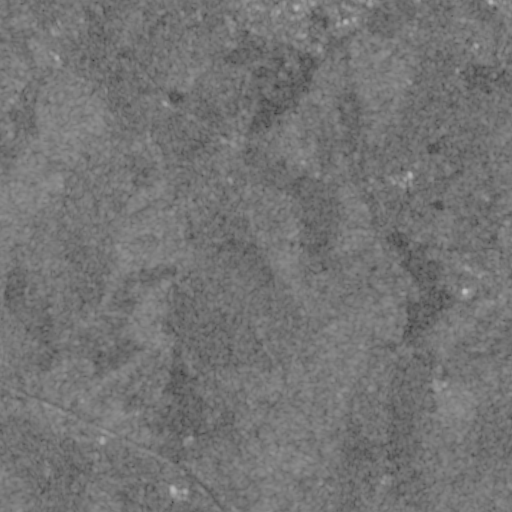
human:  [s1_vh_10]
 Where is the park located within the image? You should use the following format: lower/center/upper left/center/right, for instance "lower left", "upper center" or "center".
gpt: The park is located in the upper right of the image.
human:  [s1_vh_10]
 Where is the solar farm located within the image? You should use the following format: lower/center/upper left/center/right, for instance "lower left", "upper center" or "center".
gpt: The solar farm is located in the lower left of the image.
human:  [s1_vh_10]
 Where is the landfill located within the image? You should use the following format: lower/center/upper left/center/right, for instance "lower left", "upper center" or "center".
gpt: There is no landfill in the image.

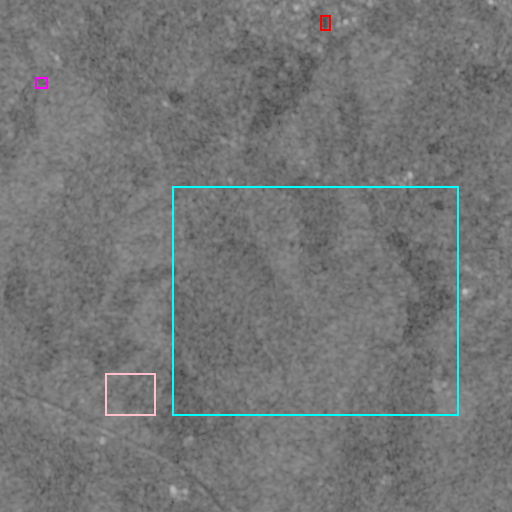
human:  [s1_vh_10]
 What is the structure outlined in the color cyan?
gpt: The structure outlined in cyan is a crop field.
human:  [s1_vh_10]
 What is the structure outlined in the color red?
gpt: The structure outlined in red is a park.
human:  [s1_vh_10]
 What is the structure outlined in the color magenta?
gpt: The structure outlined in magenta is a parking lot.
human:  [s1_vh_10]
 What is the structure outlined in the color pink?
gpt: The structure outlined in pink is a solar farm.
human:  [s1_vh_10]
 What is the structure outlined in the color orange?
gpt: There is no orange outline.